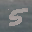
Label: 5